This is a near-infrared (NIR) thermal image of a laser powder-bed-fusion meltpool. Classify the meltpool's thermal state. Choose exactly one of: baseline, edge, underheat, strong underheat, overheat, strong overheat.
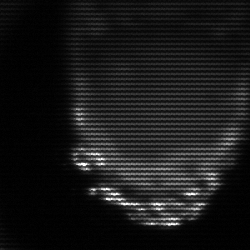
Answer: edge